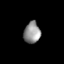
Tissue: lung
Cell type: Endothelial cells
Senescence score: 0.6509
Nuclear area (px): 345
Mean DAPI intensity: 145.928